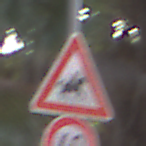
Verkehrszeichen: ReiterLinks
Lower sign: Geschwindigkeit40
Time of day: MorningAfternoon
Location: Outdoor (Suburban)
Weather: PartlyCloudy
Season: NotSpecified
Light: Natural